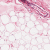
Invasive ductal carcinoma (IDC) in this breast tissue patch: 0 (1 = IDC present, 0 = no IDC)